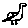
Label: bird